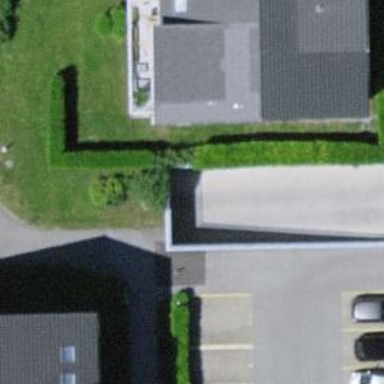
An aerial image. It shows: Wall is shown in the image.